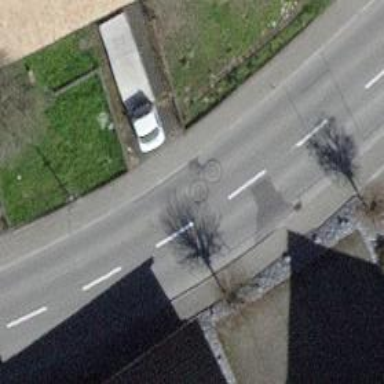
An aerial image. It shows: Tertiary road.